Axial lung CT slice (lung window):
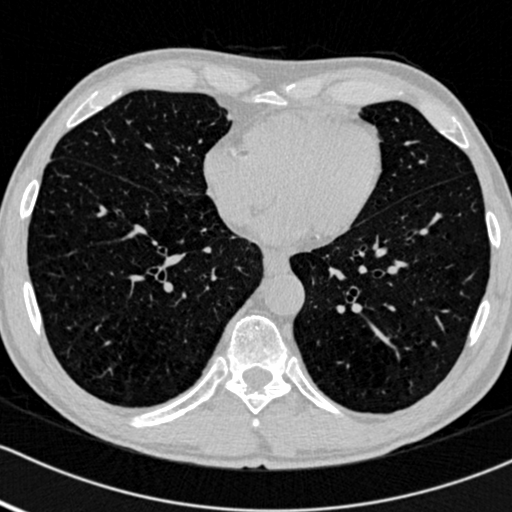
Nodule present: no